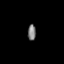
Tissue: prostate
Cell type: B cells
Senescence score: 0.7616
Nuclear area (px): 125
Mean DAPI intensity: 126.208